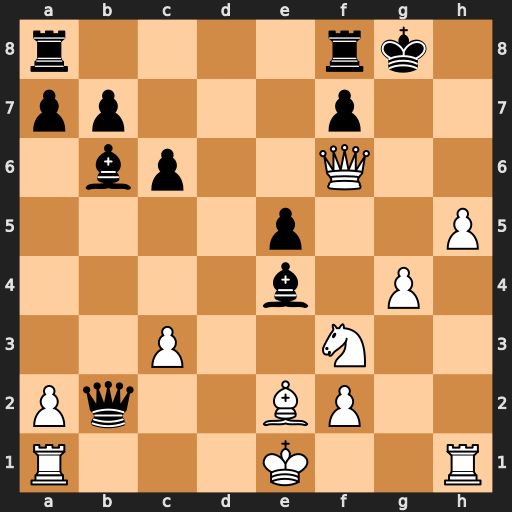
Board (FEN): r4rk1/pp3p2/1bp2Q2/4p2P/4b1P1/2P2N2/Pq2BP2/R3K2R
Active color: w
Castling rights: KQ
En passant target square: -
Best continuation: h6 Qxa1+ Bd1